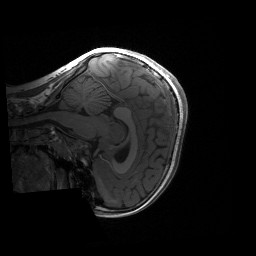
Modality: T1w
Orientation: sagittal
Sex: female
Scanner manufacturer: siemens
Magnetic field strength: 3 T
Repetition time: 1.9 s
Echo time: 0.00243 s